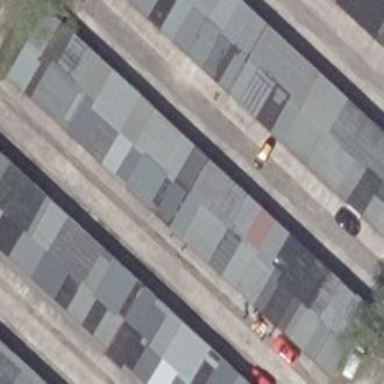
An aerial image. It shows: Group of garages.